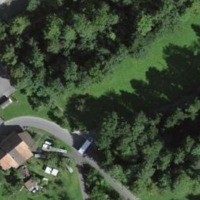
EUNIS habitat code: 43
Species observed at this site:
Volucella zonaria
Aglais io
Lamium galeobdolon